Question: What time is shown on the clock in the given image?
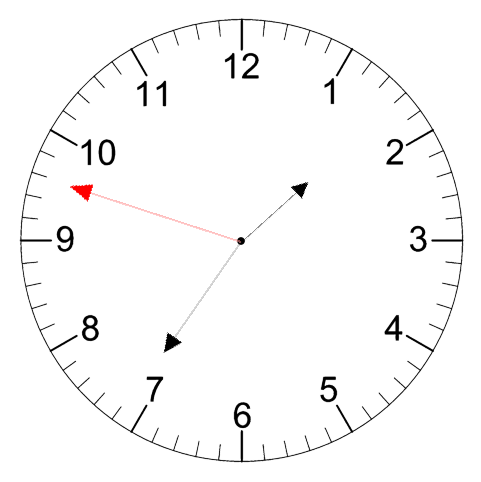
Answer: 01:35:48